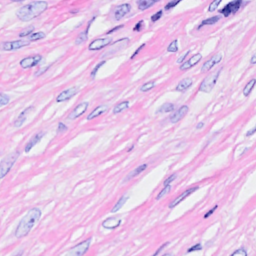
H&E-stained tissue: Breast